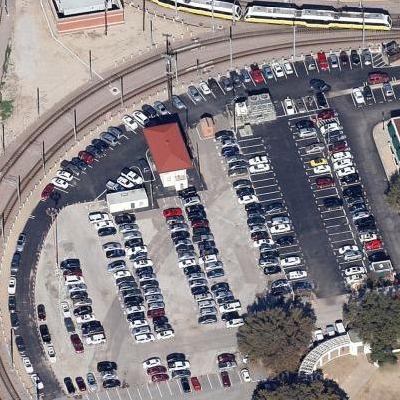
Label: Parking